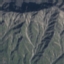
Land use / land cover: HerbaceousVegetation